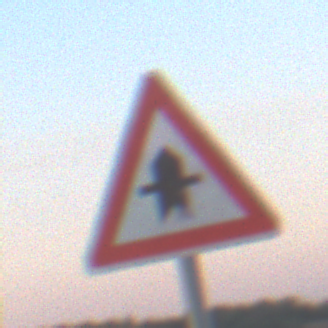
Verkehrszeichen: Vorfahrt
Umgebung: Outdoor, Nature
Tageszeit: SunriseSunset
Wetter: Clear
Licht: Natural
Jahreszeit: NotSpecified
Kontrast: LowContrast